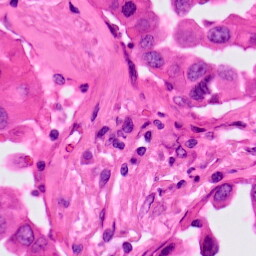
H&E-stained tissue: Lung